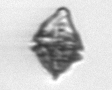
Label: Kryptoperidinium_triquetrum